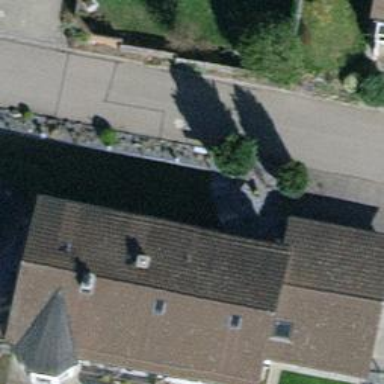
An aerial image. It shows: Building with tiled roof.